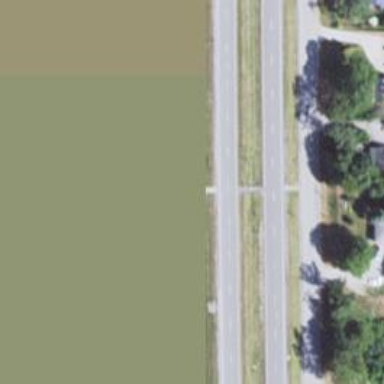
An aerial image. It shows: Uncontrolled road crossing.